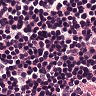
Metastatic tissue present: no